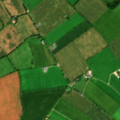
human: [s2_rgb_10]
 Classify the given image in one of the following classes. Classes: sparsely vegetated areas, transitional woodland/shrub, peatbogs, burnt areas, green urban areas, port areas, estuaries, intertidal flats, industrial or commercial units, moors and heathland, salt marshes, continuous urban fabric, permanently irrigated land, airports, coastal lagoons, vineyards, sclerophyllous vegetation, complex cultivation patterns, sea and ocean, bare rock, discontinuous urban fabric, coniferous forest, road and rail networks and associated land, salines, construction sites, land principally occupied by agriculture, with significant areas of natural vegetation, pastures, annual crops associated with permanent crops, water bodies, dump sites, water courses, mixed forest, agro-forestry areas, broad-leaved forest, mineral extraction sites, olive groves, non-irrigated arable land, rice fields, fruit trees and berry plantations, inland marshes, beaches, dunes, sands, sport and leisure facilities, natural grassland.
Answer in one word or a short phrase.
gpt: non-irrigated arable land, pastures